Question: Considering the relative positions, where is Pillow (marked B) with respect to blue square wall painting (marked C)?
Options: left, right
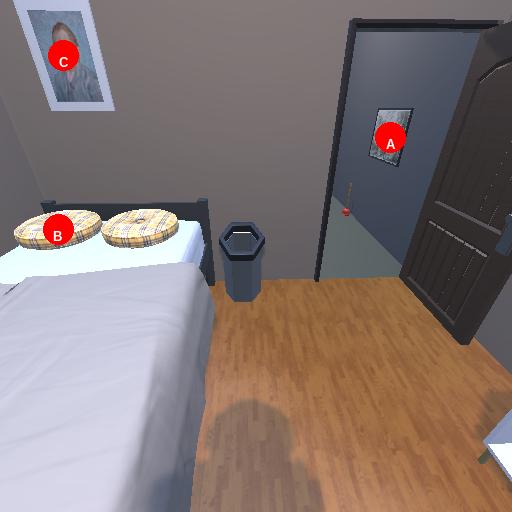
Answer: left